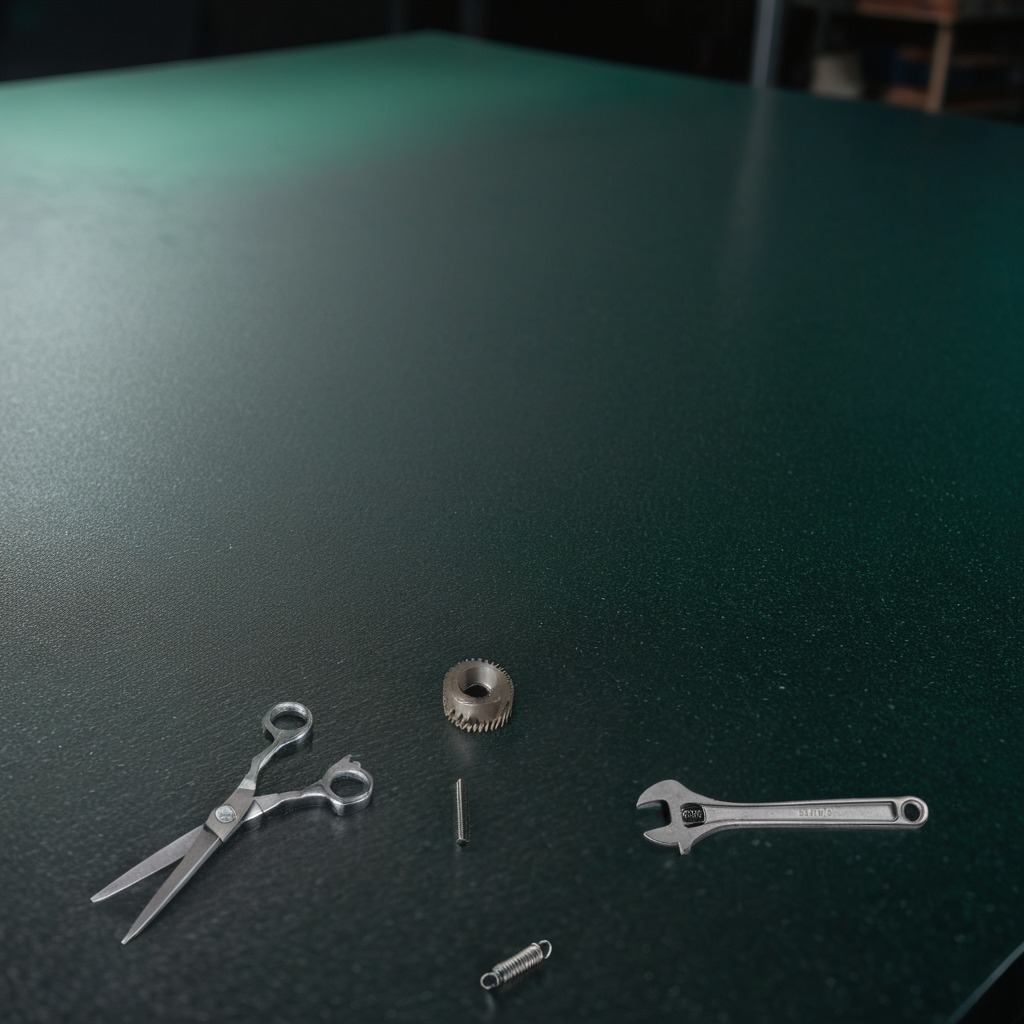
A steel gear with teeth, a metal machine screw, a coiled metal spring, a pair of scissors, and a wrench are lying on the clean granite tabletop inside a workshop at night dim ambient light soft shadows worn but beneath the mat.